Field crop: tomato
Growth stage: 1
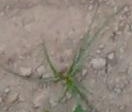
Species: cyperus